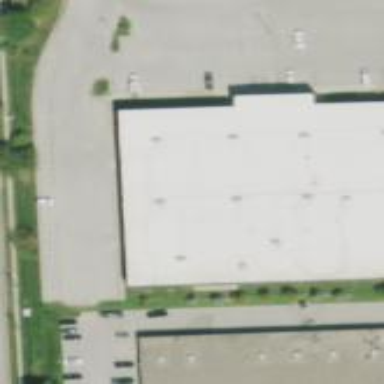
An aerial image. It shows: Retail building.